Question: I have observed difference between JMeter - HTML Dashboard Report(Response Times Over Time) and Response Times Over Time Listener.
I am using JMeter version 3.3
HTML Dashboard Report shows Peak value of Response time = 28455 ms @ 11:33:00 whereas Response Times Over Time Listener shows peak value of Response time = 45803.6 ms @ 00:00:52.
Both the HTML report and Listener are generated using same result.csv file.
Can anyone please help me understand this. Please correct me if I am understanding this incorrectly.

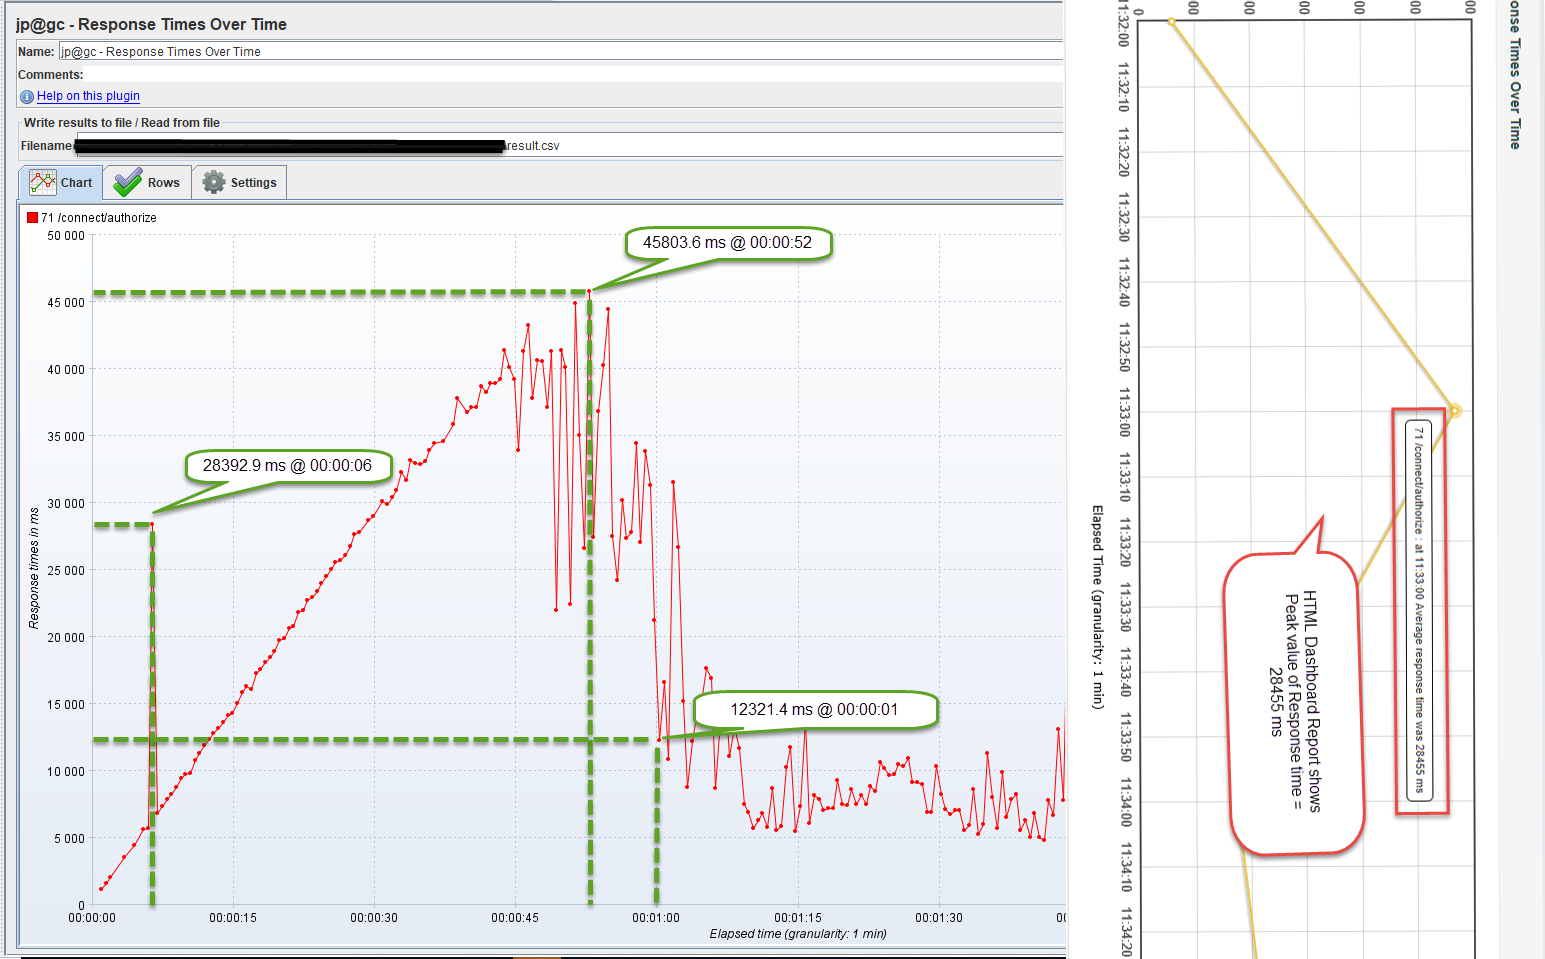
Answer: It is impossible to say what is the cause without seeing the configuration of the Response Times Over Time listener and HTML Reporting Dashboard.
Most likely your dashboard is <URL>
One more place where the differences could be is "Type of Graph" setting of the <URL>
<URL>
Similarly configured graphs generation should produce similar graphs on the same data (unless there is a bug)
---
And finally make sure that you use:
1. Latest version of the Response Times over Time plugin (you can check for/install updates using JMeter Plugins Manager)
2. Latest version of JMeter (JMeter 4.0 as of now)